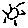
Label: sun